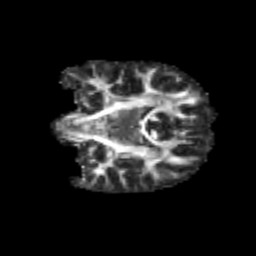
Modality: FA
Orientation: coronal
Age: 13
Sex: female
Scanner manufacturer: siemens
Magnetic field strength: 3 T
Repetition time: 3.8 s
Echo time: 0.07 s